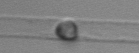
Label: Dactyliosolen_blavyanus